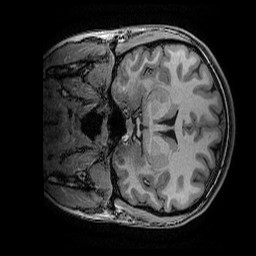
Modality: T1w
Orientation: coronal
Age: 18
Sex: female
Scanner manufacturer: ge
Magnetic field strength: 3 T
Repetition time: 0.007 s
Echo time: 0.00342 s